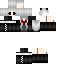
A female skeleton skin with dark skin, wearing brown helmet dressed in a black suit and black pants, featuring a closed mouth.